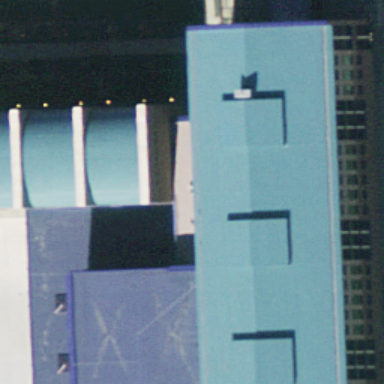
There are buildings with roofs of different colors .